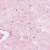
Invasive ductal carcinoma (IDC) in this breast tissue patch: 0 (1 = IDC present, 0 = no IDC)